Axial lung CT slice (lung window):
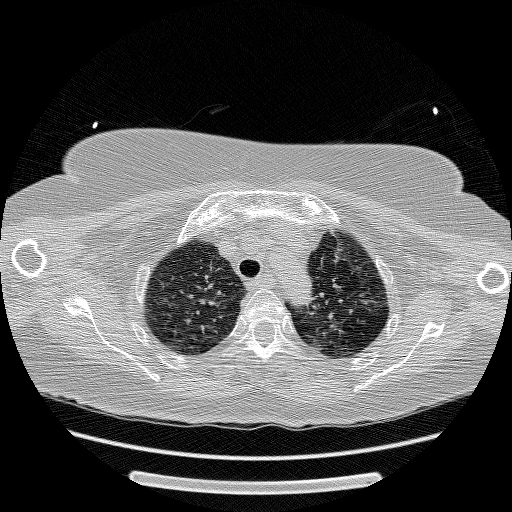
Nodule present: no